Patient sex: F
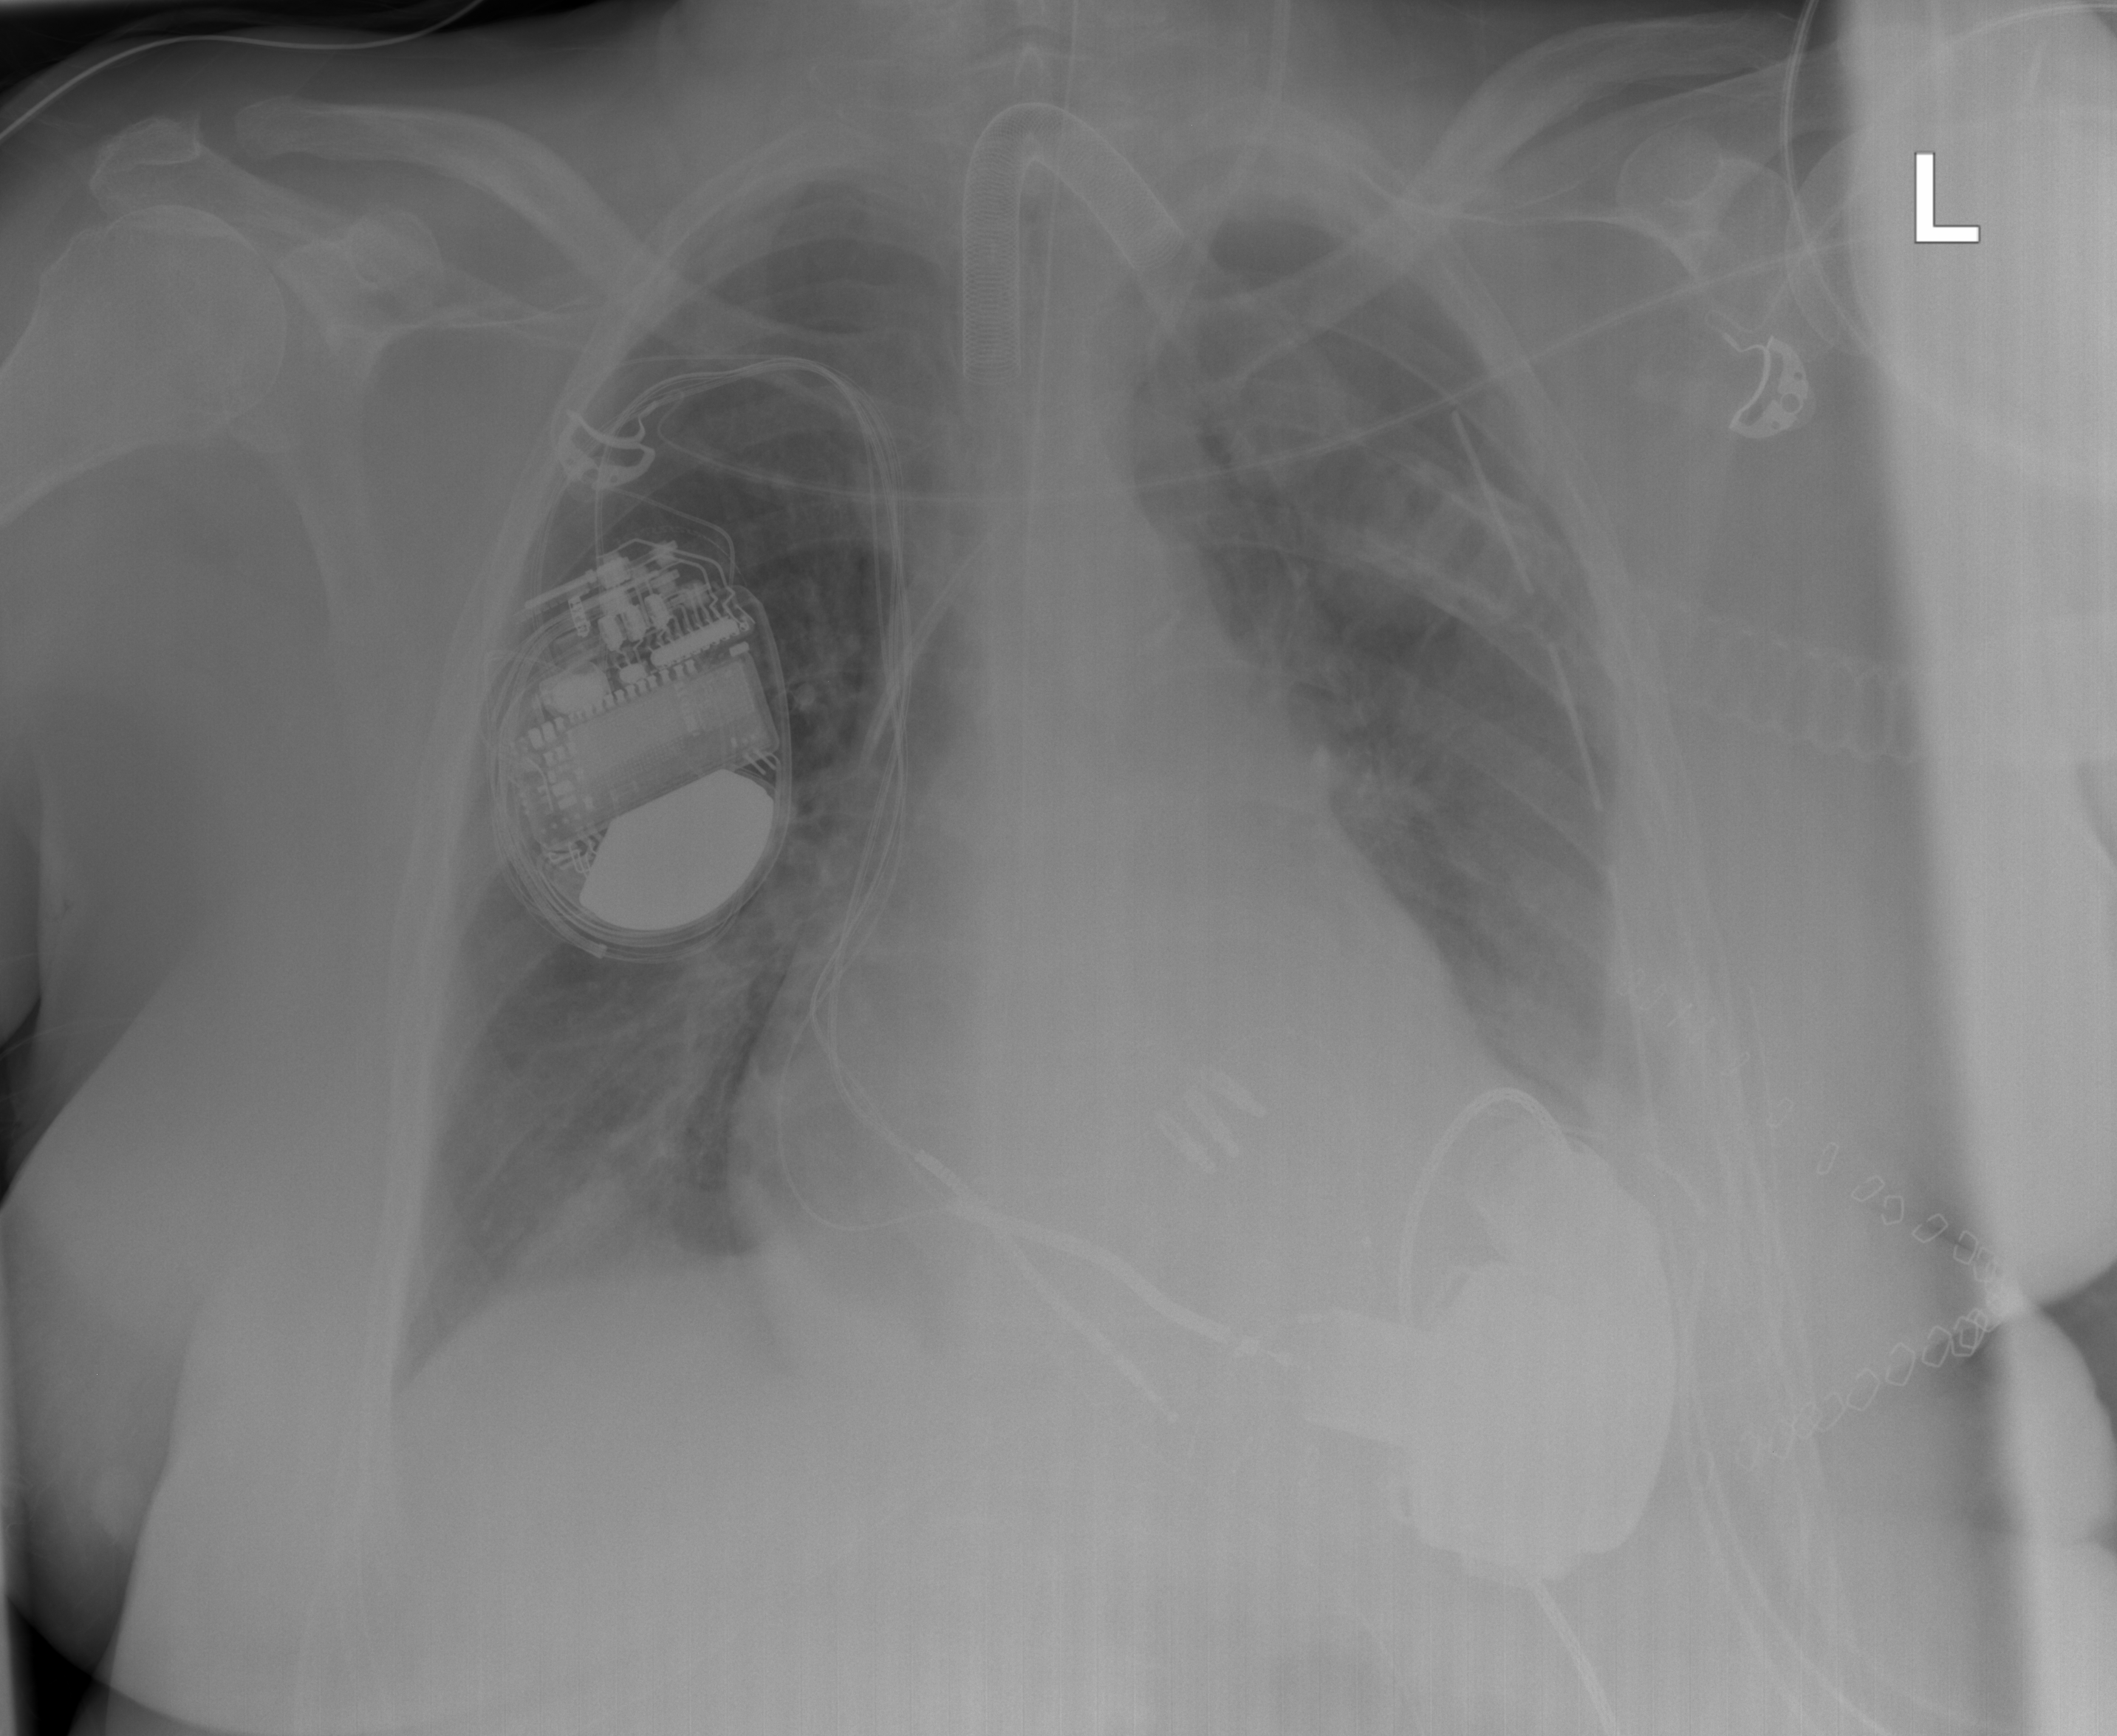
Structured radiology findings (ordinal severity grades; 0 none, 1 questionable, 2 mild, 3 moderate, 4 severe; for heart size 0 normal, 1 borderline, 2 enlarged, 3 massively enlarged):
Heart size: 2
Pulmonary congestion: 1
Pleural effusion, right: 0
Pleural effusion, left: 0
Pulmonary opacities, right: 1
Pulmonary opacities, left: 0
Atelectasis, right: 0
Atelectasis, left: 2